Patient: sex F, age 76
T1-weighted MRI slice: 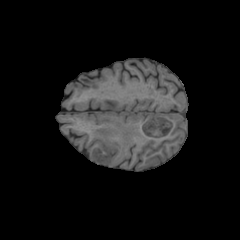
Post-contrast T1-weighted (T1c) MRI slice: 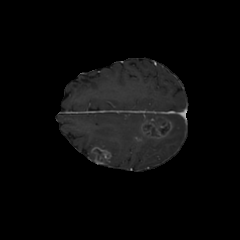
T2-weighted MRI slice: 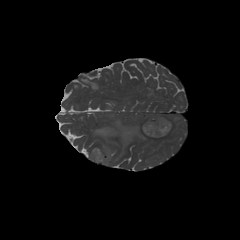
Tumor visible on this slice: yes
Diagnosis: Glioblastoma, IDH-wildtype
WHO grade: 4